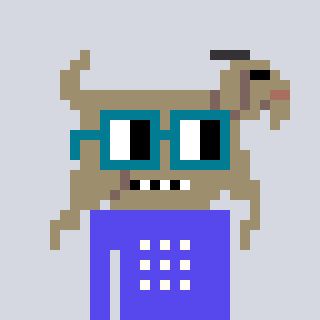
a pixel art character with square dark green glasses, a goat-shaped head and a computerblue-colored body on a cool background